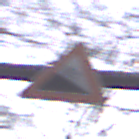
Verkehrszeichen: Gefaelle10
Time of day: MorningAfternoon
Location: Outdoor (Nature)
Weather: Overcast
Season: Autumn
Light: Natural